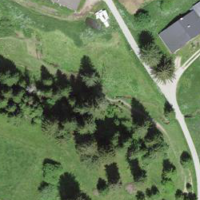
EUNIS habitat code: 44
Species observed at this site:
Chamaenerion angustifolium
Petasites hybridus